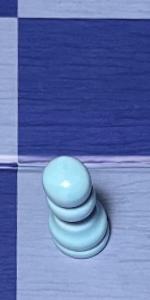
Label: Pawn_White